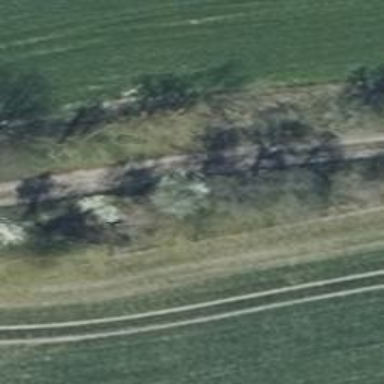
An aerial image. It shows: Row of deciduous broadleaved trees.